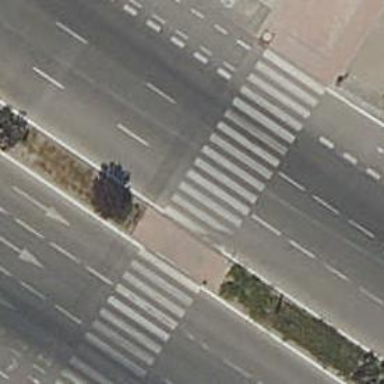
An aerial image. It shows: Marked crossing with traffic-calming table.